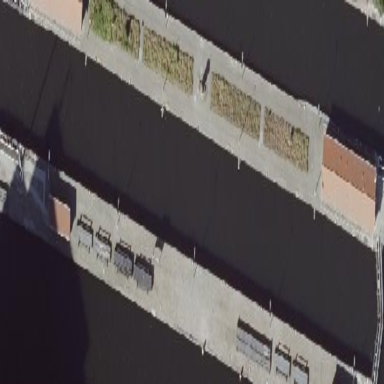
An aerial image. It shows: Lock on the water.